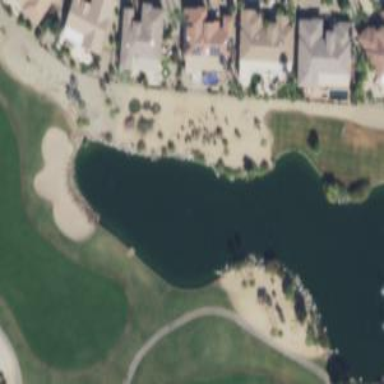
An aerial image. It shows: Water hazard in golf course. The hazard is natural water feature.